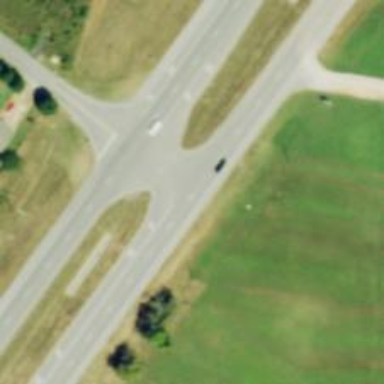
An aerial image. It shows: Trunk route with asphalt surface.